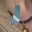
Label: 1